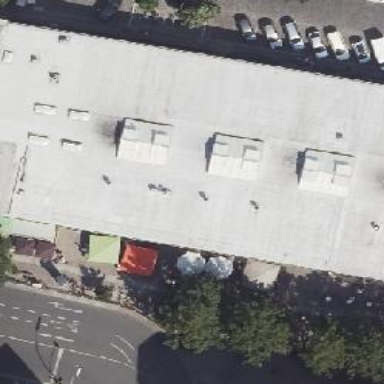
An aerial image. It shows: Ice cream stand or shop.